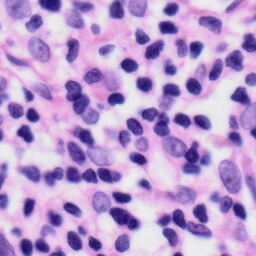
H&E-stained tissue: Skin